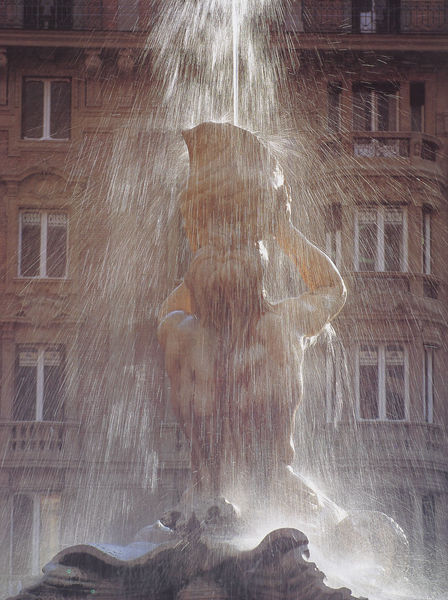
Titel: Fontana del Tritone
Künstler: Giovanni Lorenzo Bernini
Standort: Rom, Piazza Barberini (EU - I - Latium)
Schlagwörter: mann, wasser, fenster, frankreich, glas, rücken, gebäude, haus, arm, schale, brunnen, skulptur, springbrunnen, statue, balkon, gischt, fassade, italien, muskeln, foto, becken, rom, muskel, fontäne, wasserstrahl, muschel, spritzer, gegenlicht, blasen, brunne, wasserspiel, neptun, wassermann, poseidon, wassergott, meeresgott, tritonshorn, meeresgot, trofen, hyppokampen